Question: Steps to Reproduce:
1. Create folder with app.js file (with several javascript lines).
2. Create default launch.json
3. Run debugger. Visual Studio Code doesn't start debugger (seems, tries to execute node.exe from HPC package) DEBUG CONSOLE output: node --debug-brk=37183 --nolazy app.js Node Commands Syntax: node {operator} [options] [arguments] Parameters: /? or /help - Display this help message. list - List nodes or node history or the cluster listcores - List cores on the cluster view - View properties of a node online - Set nodes or node to online state offline - Set nodes or node to offline state pause - Pause node [deprecated] resume - Resume node [deprecated] For more information about HPC command-line tools, see http://go.microsoft.com/fwlink/?LinkId=120724.
launch.json content:
'{ "version": "0.2.0", "configurations": [ { "name": "Launch", "type": "node", "request": "launch", "program": "${workspaceRoot}/app.js", "stopOnEntry": false, "args": [], "cwd": "${workspaceRoot}", "preLaunchTask": null, "runtimeExecutable": null, "runtimeArgs": [ "--nolazy" ], "env": { "NODE_ENV": "development" }, "externalConsole": false, "sourceMaps": false, "outDir": null }, { "name": "Attach", "type": "node", "request": "attach", "port": 5858, "address": "localhost", "restart": false, "sourceMaps": false, "outDir": null, "localRoot": "${workspaceRoot}", "remoteRoot": null }, { "name": "Attach to Process", "type": "node", "request": "attach", "processId": "${command.PickProcess}", "port": 5858, "sourceMaps": false, "outDir": null } ] }'
-

-
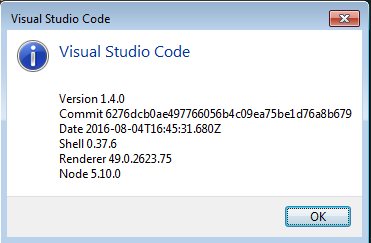
Answer: VSC developer suggests next possible ways:
> - 'where node'- 'runtimeExecutable'
I updated launch.json file and it solved the issue
'''
"runtimeExecutable": "C:\Program Files\nodejs\node.exe",
'''
<URL>